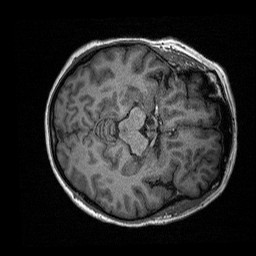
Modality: T1w
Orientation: axial
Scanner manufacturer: siemens
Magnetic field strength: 3 T
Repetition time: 2.3 s
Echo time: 0.00226 s